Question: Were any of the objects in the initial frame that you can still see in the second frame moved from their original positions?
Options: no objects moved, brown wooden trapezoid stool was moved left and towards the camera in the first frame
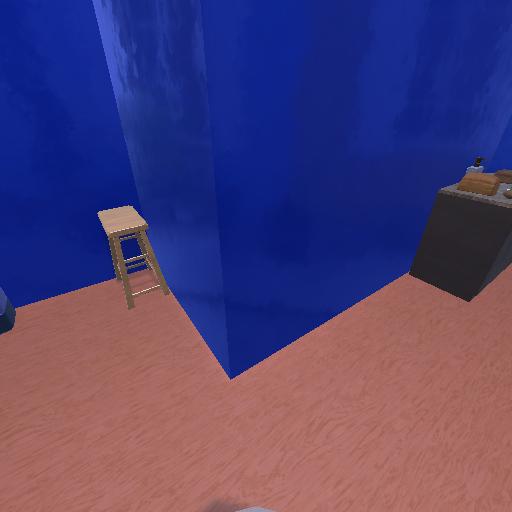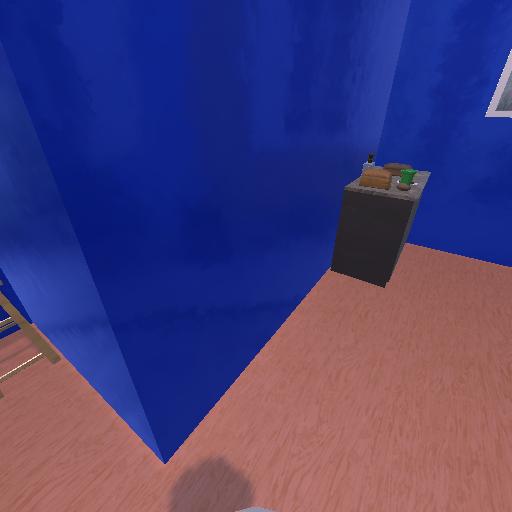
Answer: no objects moved